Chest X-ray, AP view. Patient: 59 years old, sex M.
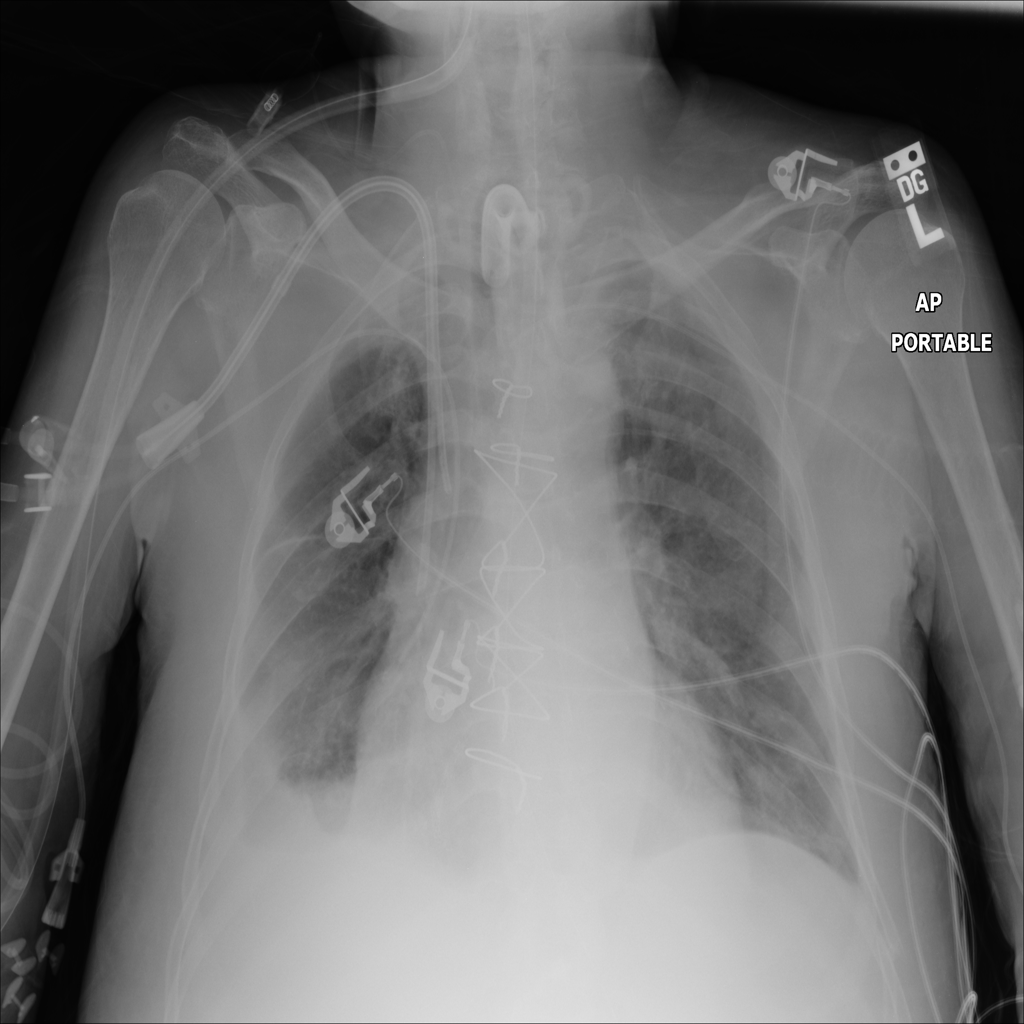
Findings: No Finding